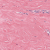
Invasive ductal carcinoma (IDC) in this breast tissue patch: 0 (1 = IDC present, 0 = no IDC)